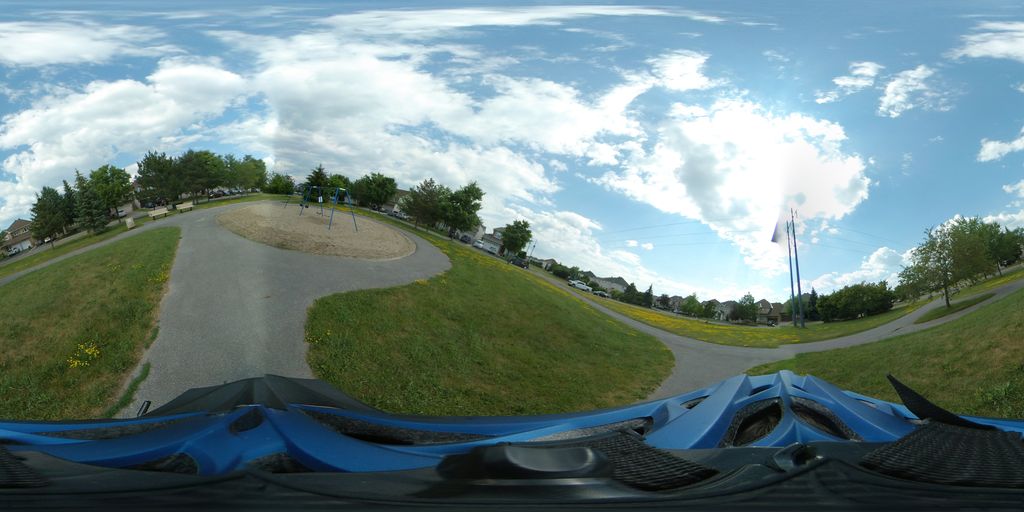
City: ottawa-gatineau